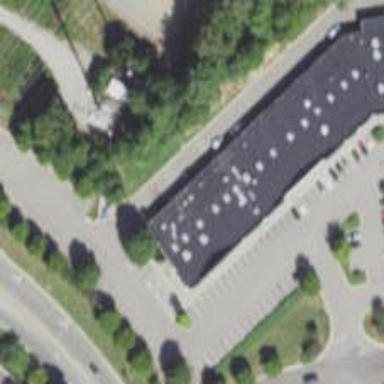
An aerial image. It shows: Retail building.